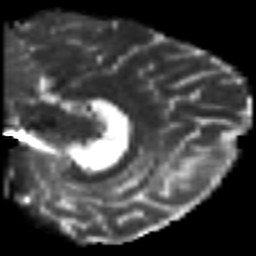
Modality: T2w
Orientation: sagittal
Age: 40
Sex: female
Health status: healthy
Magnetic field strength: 3 T
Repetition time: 7 s
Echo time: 0.0926 s